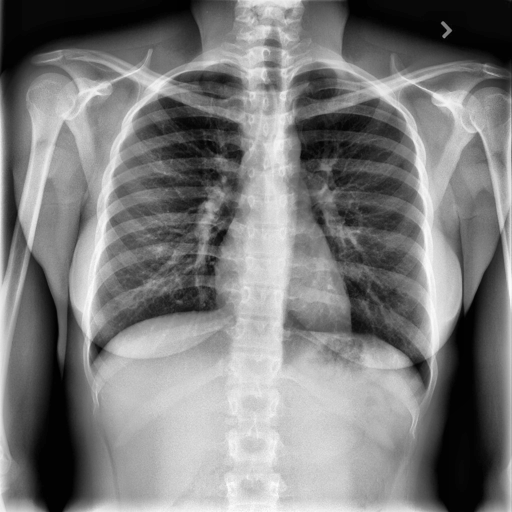
Finding: NORMAL